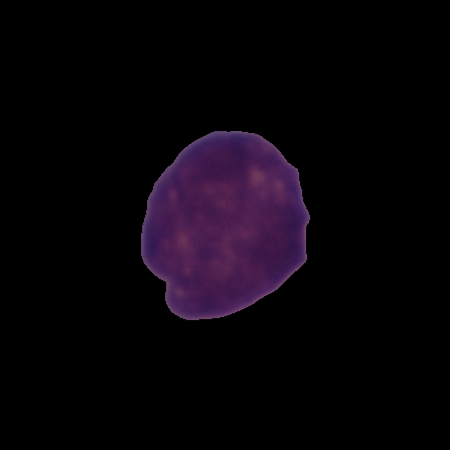
Label: healthy